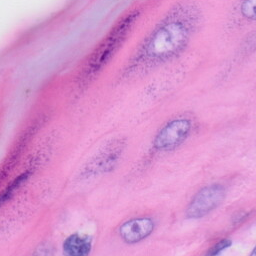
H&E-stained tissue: Skin